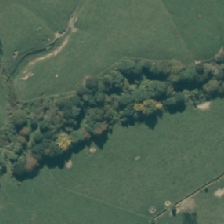
Land cover: indigenous_forest